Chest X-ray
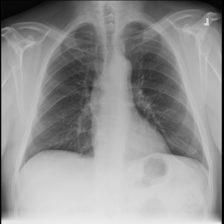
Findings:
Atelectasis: negative
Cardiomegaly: negative
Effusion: negative
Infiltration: negative
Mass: negative
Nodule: negative
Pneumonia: negative
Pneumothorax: negative
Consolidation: negative
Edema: negative
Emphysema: negative
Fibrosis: negative
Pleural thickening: negative
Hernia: negative